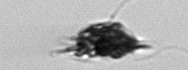
Label: Dictyocha